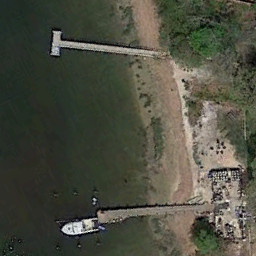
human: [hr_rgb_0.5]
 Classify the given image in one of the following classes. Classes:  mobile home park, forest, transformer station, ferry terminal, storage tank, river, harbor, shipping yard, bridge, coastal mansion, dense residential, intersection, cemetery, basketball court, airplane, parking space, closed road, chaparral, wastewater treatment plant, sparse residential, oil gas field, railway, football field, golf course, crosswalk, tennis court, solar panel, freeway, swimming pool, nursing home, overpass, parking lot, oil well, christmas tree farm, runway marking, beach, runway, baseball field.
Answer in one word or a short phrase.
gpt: ferry terminal